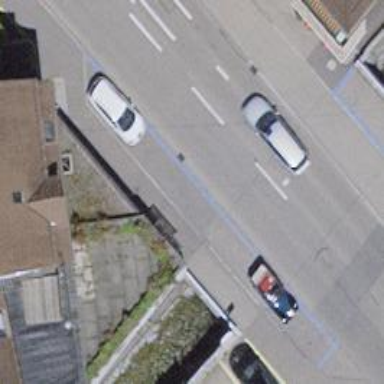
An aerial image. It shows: Asphalt footway that serves as sidewalk on bridge.